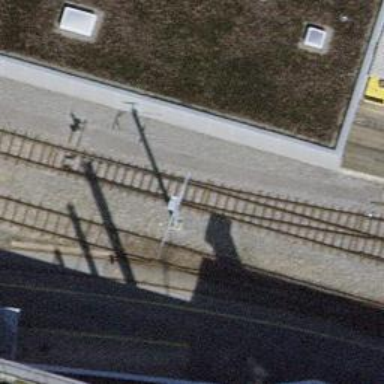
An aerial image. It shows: Railway switch.